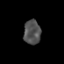
Tissue: prostate
Cell type: T cells
Senescence score: 0.3471
Nuclear area (px): 408
Mean DAPI intensity: 80.152